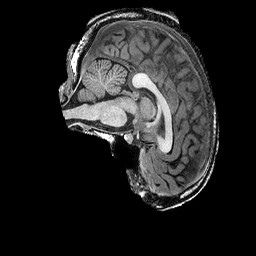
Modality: T1w
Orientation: sagittal
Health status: ill
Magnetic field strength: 3 T